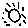
Label: sun